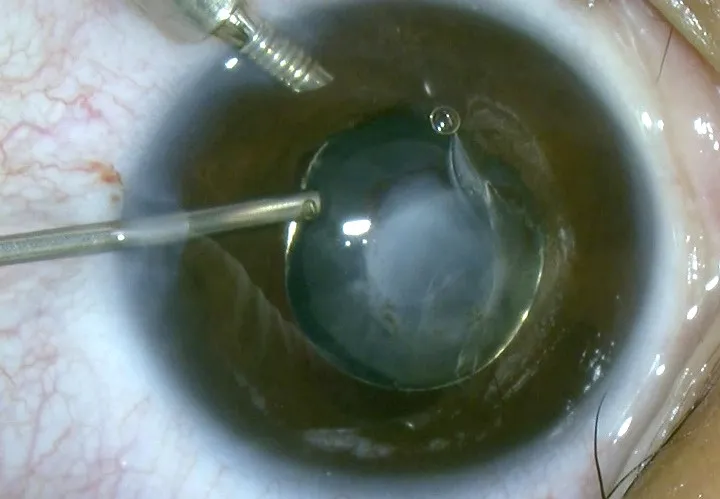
Making a breach in the anterior capsule with vitreous cutter.
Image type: medical_photograph (other_medical_photograph)